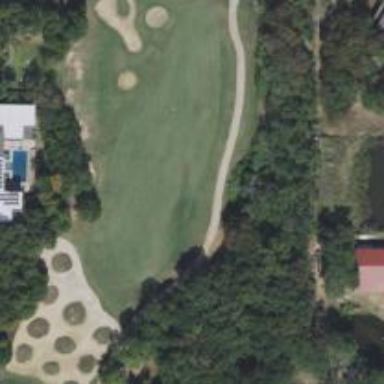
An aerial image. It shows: Golf hole.